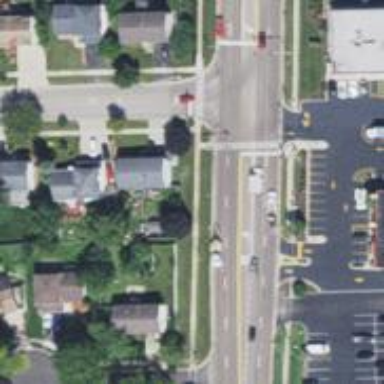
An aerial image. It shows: Secondary road with separate asphalt sidewalks.